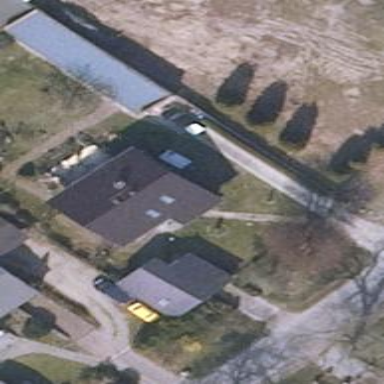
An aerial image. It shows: Gabled roofed house.